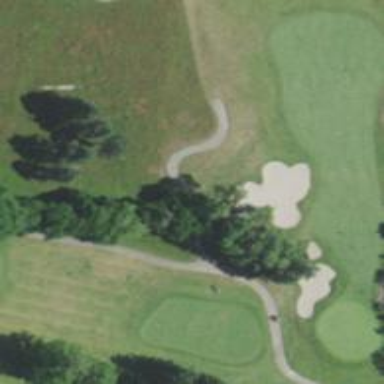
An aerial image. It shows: Service road used as golf cart path.